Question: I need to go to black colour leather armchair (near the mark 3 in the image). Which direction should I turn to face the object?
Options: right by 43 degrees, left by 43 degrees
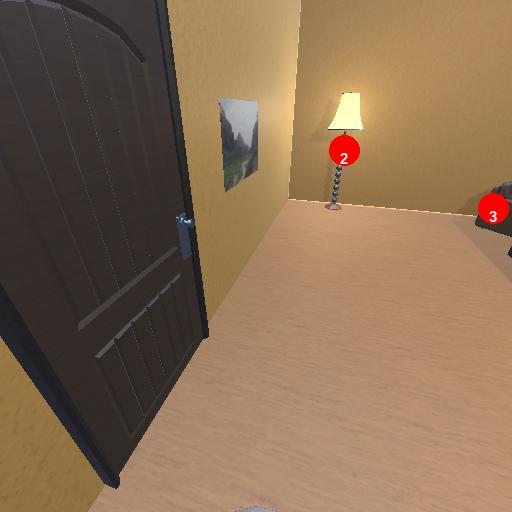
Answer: right by 43 degrees